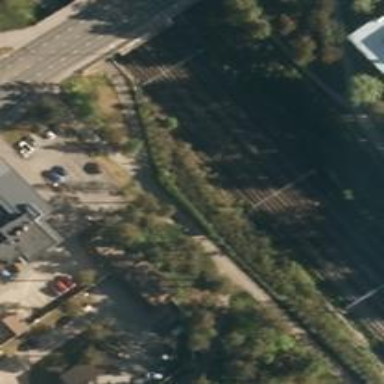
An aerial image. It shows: Railway track with continuous electrified contact line.